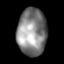
Tissue: lung
Cell type: Epithelial cells
Senescence score: 0.1747
Nuclear area (px): 1349
Mean DAPI intensity: 134.562